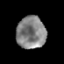
Tissue: prostate
Cell type: T cells
Senescence score: 0.3478
Nuclear area (px): 932
Mean DAPI intensity: 130.854